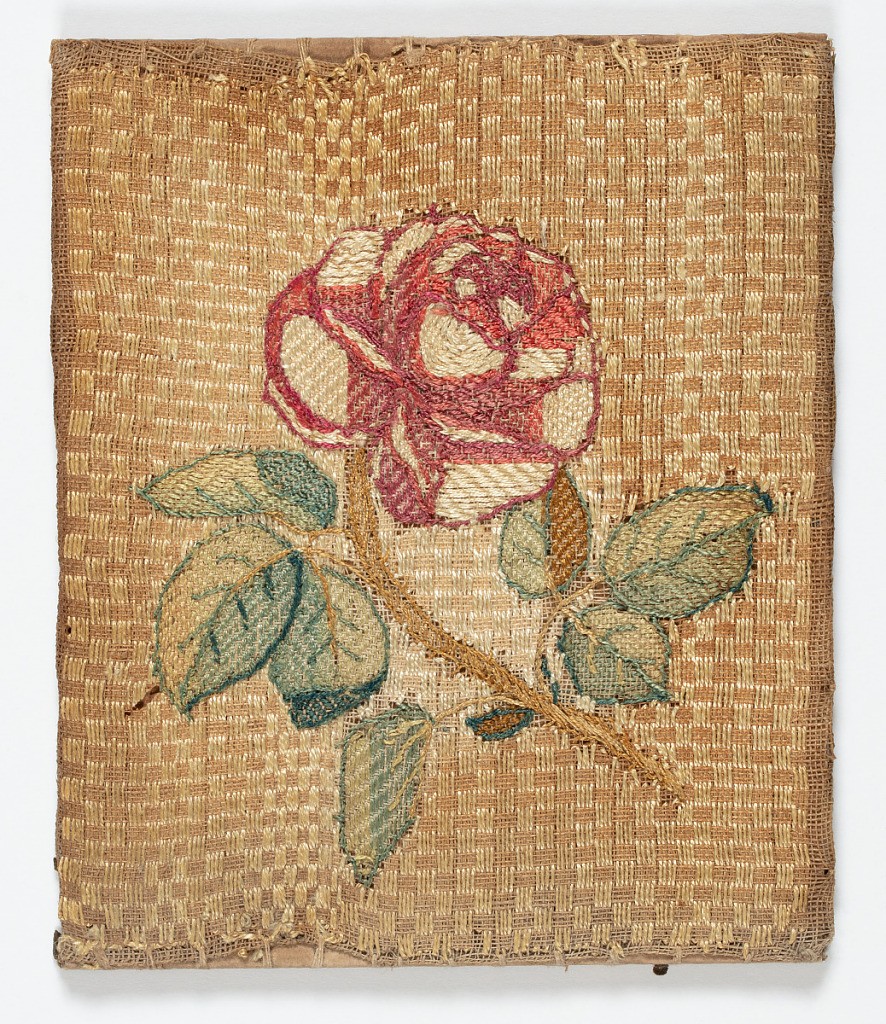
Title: Sampler
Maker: Unknown
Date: ca. 1780
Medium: silk, linen Technique: surface pattern darning
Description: Surface pattern darning of a rose using a needlework technique that follows the horizontal and vertical warp and weft threads, going over and under them with another thread to achieve a rich, textural design.